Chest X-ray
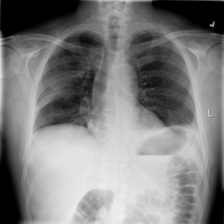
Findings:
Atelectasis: positive
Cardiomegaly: negative
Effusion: positive
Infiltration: positive
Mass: negative
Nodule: negative
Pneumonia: negative
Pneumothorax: negative
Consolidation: negative
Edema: negative
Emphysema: negative
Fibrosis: negative
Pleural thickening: negative
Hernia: negative